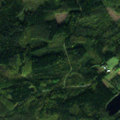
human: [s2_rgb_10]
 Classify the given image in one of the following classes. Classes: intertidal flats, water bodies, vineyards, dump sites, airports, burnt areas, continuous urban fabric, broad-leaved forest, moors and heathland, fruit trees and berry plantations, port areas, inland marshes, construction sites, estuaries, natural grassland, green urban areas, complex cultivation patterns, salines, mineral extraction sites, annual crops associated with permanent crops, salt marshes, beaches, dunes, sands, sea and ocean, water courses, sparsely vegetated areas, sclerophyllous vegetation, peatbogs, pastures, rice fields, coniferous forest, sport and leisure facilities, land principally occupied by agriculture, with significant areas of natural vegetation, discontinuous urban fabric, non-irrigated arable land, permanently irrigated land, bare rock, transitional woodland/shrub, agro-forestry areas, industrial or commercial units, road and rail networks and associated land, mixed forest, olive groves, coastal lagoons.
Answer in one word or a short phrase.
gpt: coniferous forest, mixed forest, transitional woodland/shrub